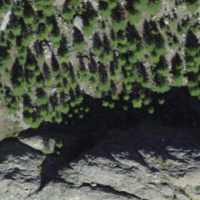
EUNIS habitat code: 48
Species observed at this site:
Dryas octopetala